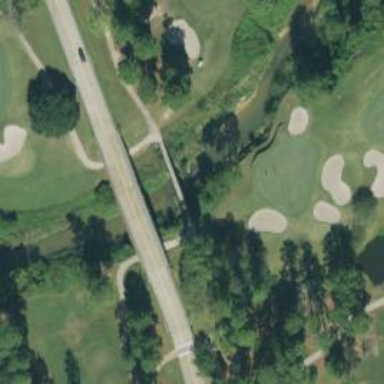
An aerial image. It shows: Path bridge over golf path.